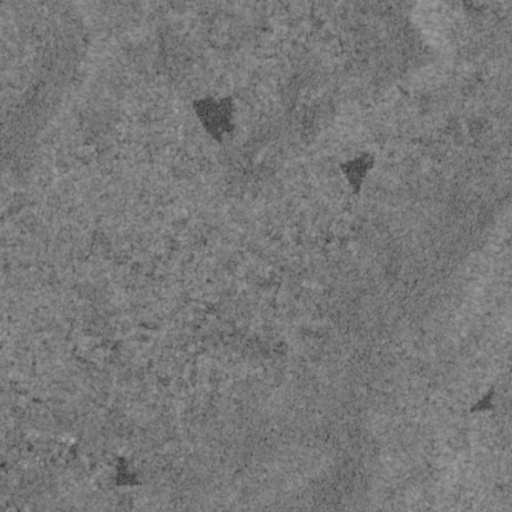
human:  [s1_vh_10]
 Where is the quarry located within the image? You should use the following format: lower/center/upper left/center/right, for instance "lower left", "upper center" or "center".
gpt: The quarry is located in the lower left of the image.
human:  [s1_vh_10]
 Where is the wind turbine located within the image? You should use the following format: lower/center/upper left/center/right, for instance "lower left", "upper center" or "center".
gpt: The wind turbine is located in the lower right of the image.
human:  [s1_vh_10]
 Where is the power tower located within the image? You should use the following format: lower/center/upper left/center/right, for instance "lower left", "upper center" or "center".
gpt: There is no power tower in the image.

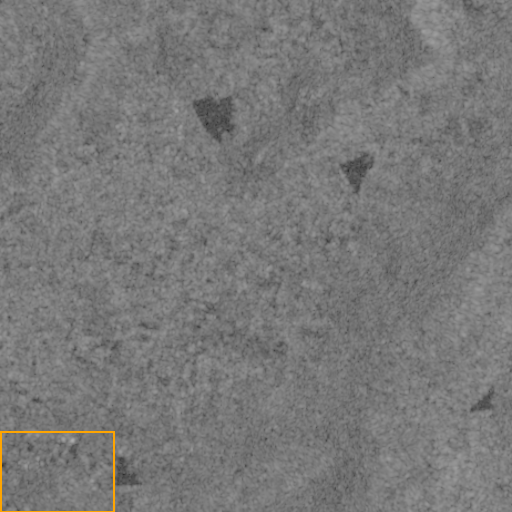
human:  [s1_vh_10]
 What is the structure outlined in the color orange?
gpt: The structure outlined in orange is a quarry.
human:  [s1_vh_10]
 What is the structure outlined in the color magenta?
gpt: There is no magenta outline.